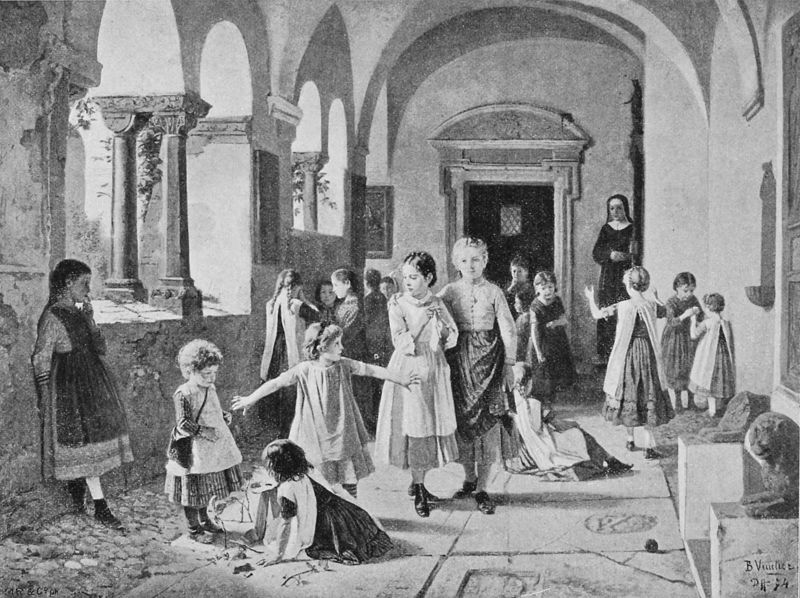
Titel: Im Kreuzgang
Künstler: Benjamin Vautier
Schlagwörter: gruppe, weiß, mädchen, kleider, licht, raum, schwarz, szene, säule, säulen, tür, stein, steine, kirche, kinder, statue, schule, jungen, hof, pause, spielen, ornamente, freude, geschwister, aufsicht, bögen, spiel, gang, kloster, nonne, flur, schwester, kapitell, skulpturen, gitterfenster, platten, löwe, armut, kreisel, waisen, waisenhaus, klosterschule, kreuzgang, nonnen, heim, internat, mädchenschule, kinderheim, none, innenbau, #nonne, kinderkleider